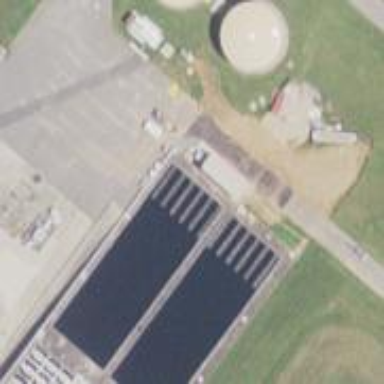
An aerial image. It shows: Body of wastewater.